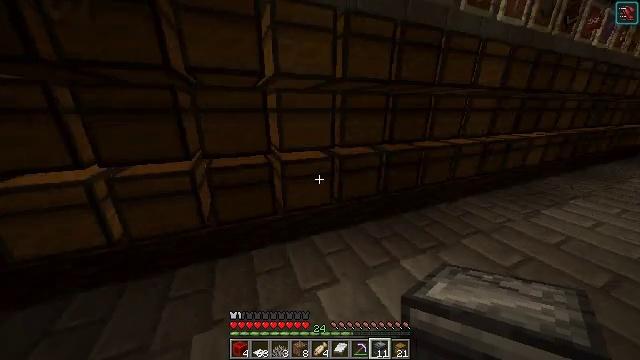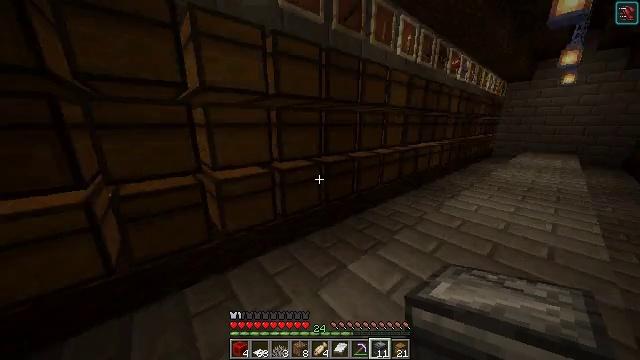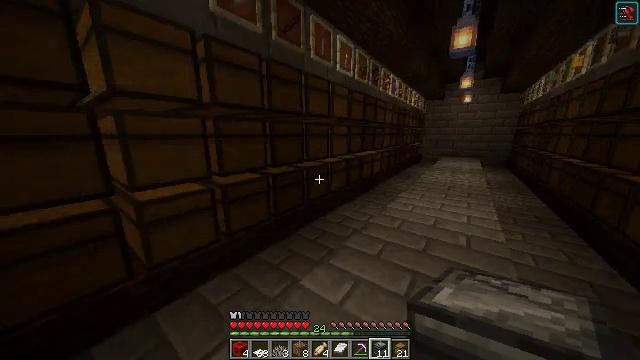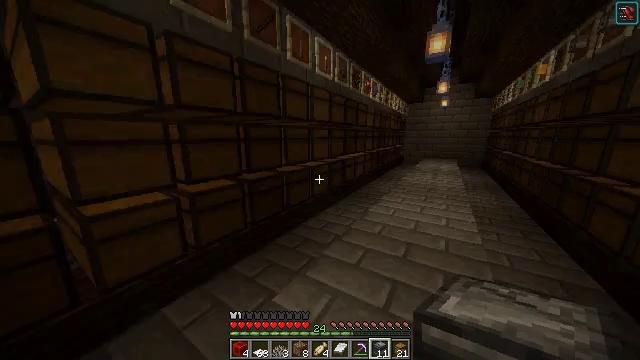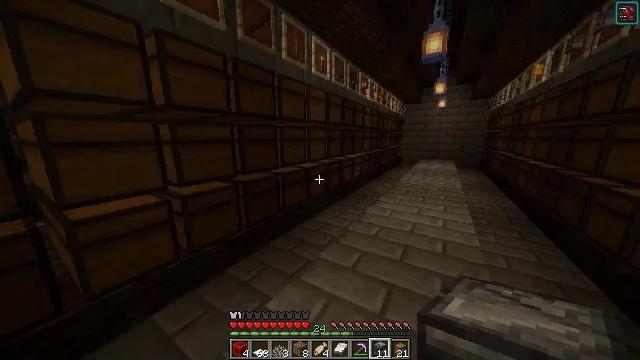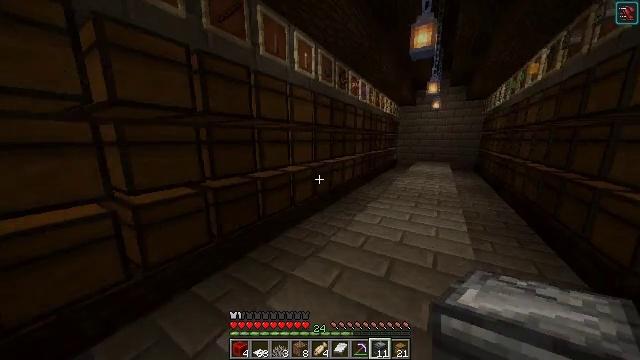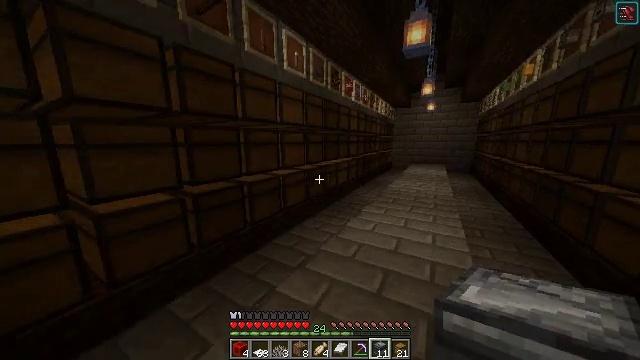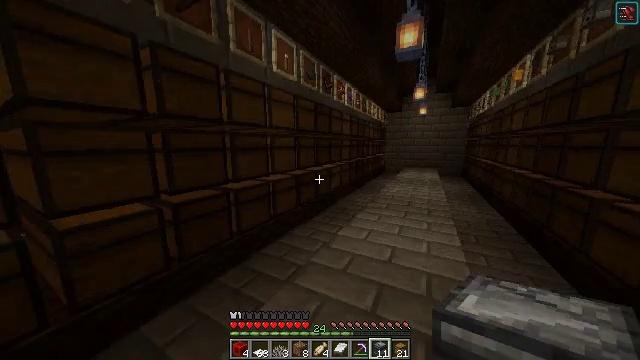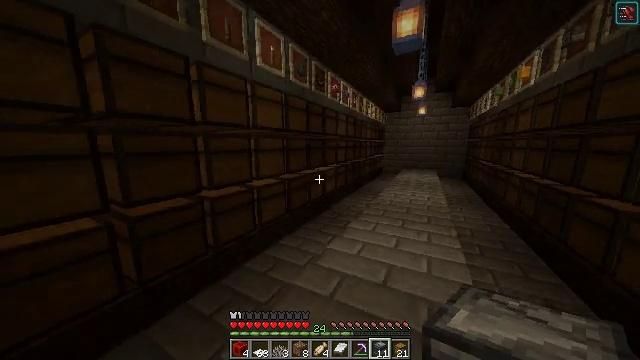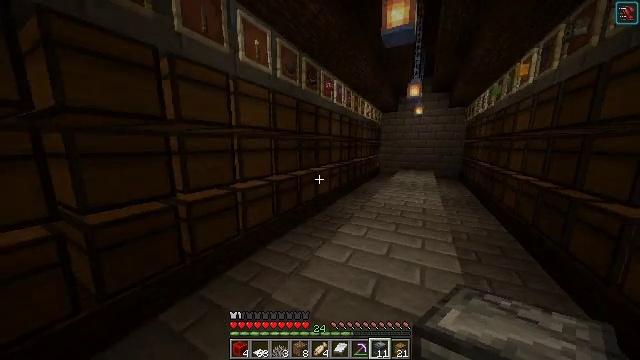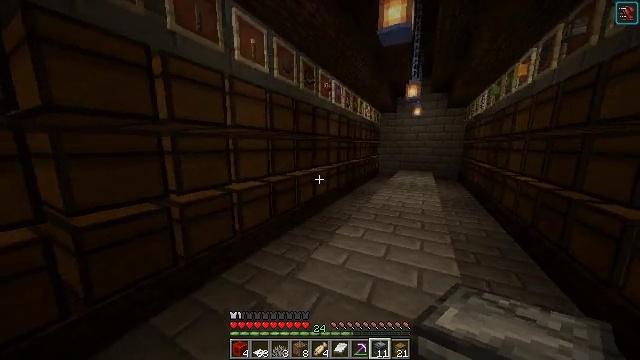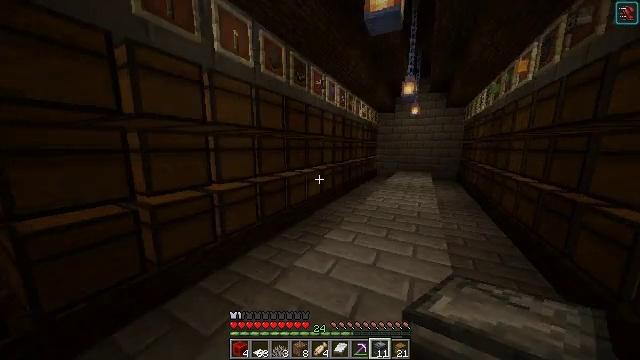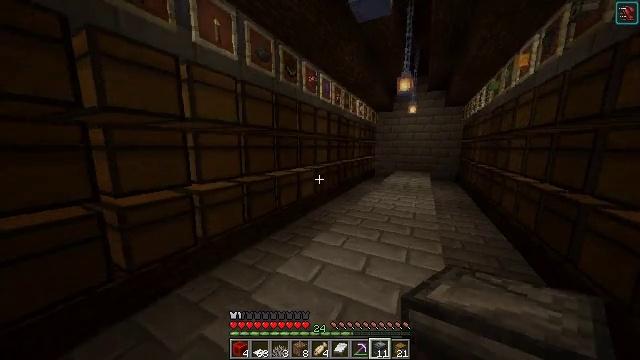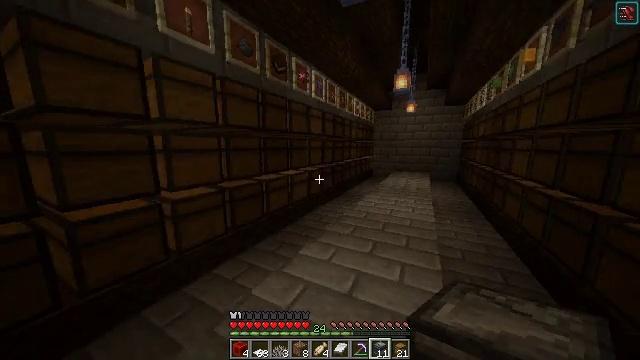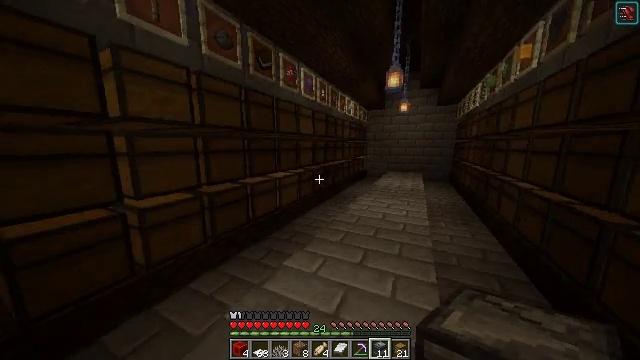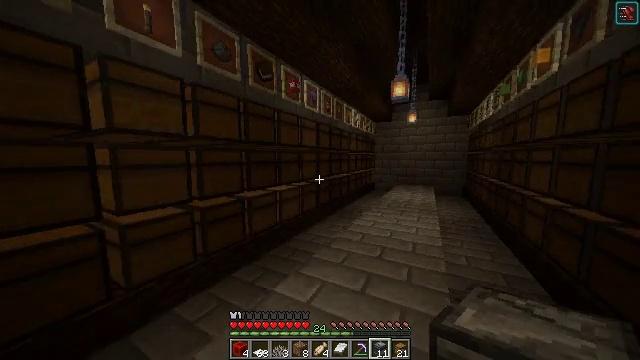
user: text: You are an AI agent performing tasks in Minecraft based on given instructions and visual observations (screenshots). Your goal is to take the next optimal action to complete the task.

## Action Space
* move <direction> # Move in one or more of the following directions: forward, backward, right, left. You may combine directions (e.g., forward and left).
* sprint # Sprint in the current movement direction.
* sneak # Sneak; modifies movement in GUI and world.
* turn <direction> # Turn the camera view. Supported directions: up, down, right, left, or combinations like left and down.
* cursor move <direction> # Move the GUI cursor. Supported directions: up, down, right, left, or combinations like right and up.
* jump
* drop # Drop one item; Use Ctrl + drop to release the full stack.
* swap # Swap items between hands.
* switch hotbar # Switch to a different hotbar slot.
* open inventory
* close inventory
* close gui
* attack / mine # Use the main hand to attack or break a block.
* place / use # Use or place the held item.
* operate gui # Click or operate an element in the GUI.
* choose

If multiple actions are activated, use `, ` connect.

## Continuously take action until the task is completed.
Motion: motion action
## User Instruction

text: Arrange the items to produce redstone in the crafting table.
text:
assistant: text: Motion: turn right and up
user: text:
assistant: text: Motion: move forward and move right, turn right and up
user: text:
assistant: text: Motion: move forward and move right, turn right
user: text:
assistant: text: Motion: move forward and move right
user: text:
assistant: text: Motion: move forward and move right
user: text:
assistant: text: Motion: move forward, turn right
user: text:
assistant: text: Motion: move forward, turn right and up
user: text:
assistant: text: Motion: move forward and move right
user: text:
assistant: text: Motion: move forward and move right
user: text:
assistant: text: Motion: move forward and move right
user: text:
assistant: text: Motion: move forward and move right
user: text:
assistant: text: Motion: move forward and move right
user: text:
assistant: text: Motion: move forward
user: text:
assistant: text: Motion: move forward and move right, turn right
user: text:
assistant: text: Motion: move forward and move right, turn left and up
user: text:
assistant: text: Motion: move forward and move right, turn left and up
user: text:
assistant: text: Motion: move forward
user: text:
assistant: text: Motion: move forward and move right, turn right and down
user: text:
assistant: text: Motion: move forward and move right
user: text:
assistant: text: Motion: move forward
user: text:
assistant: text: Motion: move forward
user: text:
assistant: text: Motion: move forward and move right
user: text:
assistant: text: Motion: move forward and move right
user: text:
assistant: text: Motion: move forward
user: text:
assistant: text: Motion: move forward
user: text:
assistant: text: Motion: move forward
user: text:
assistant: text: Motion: move forward
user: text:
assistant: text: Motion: move forward and move right
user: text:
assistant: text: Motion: move forward and move right
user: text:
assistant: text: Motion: move forward